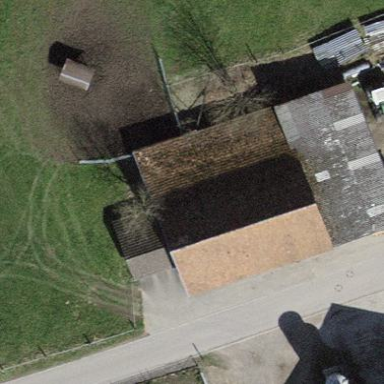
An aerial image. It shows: Farm auxiliary building.